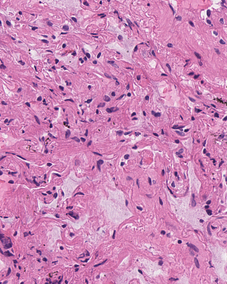
Tumor epithelial tissue: no
Tumor-associated stroma tissue: yes
Normal tissue: no